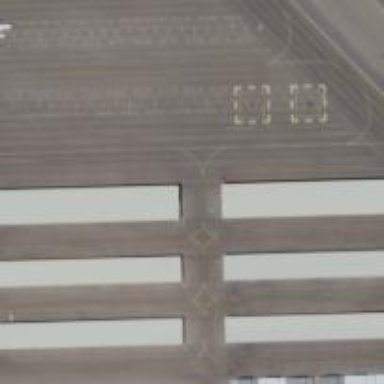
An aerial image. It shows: Image of taxiway at airport.